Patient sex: M
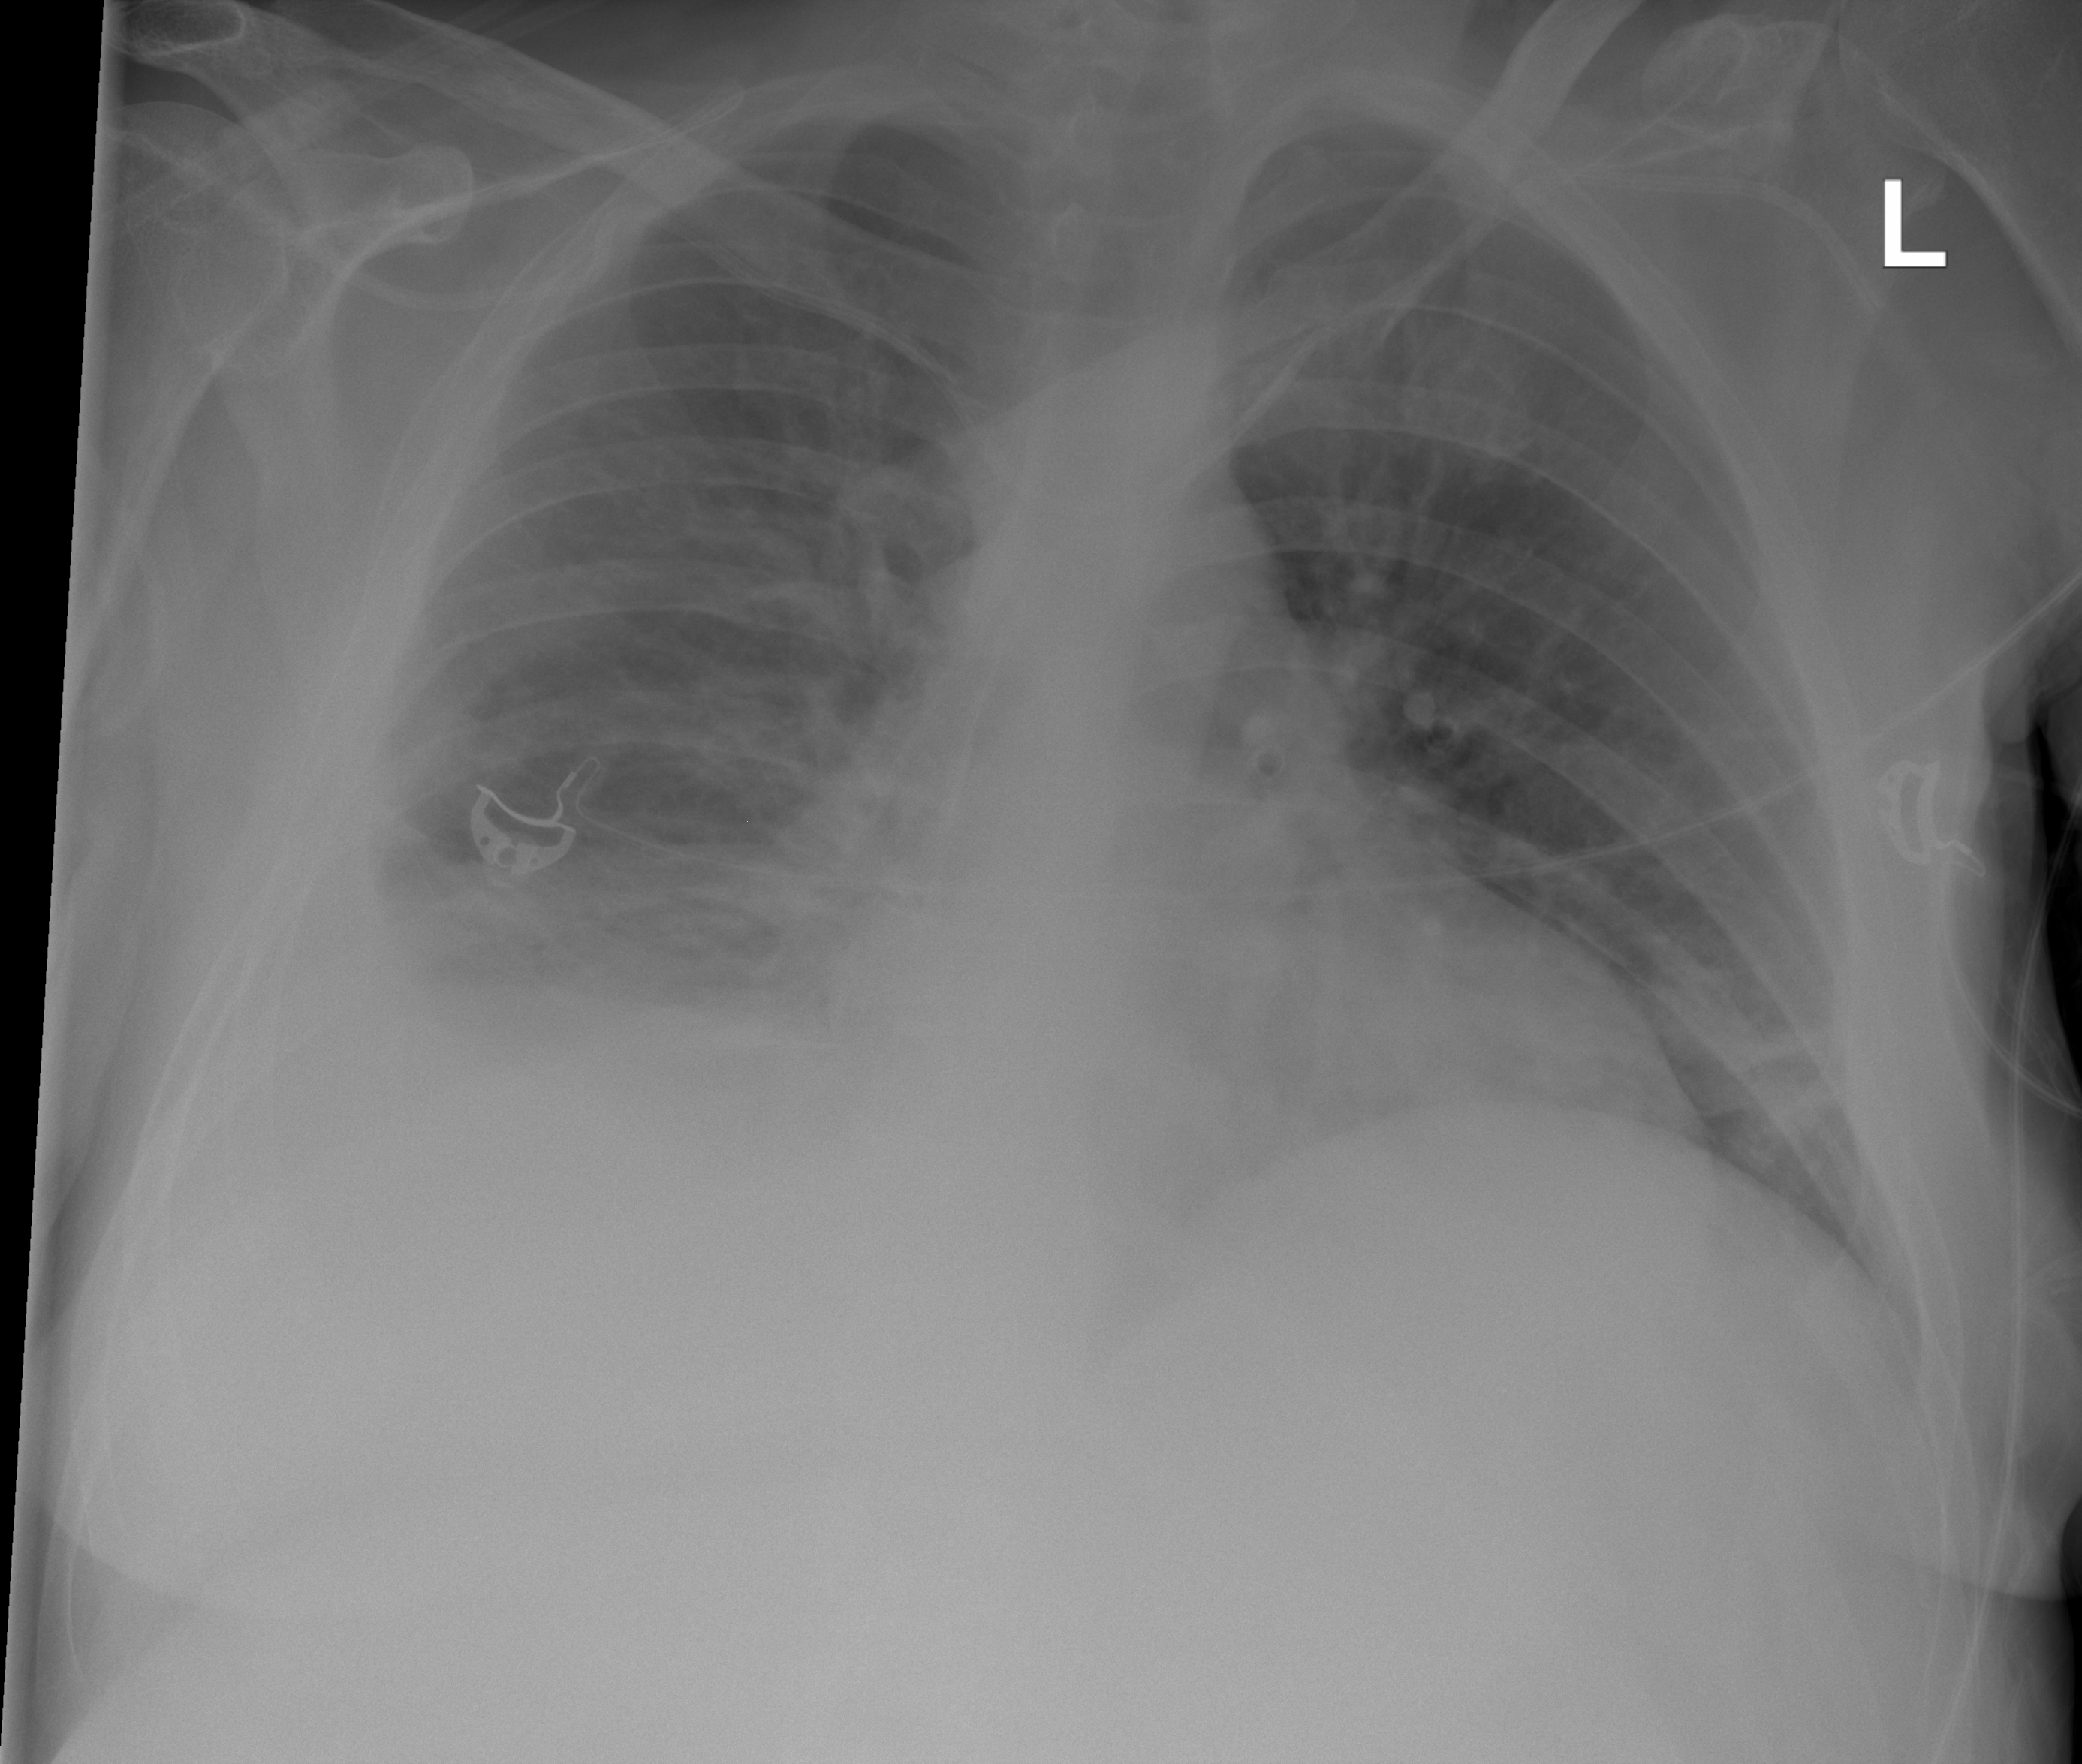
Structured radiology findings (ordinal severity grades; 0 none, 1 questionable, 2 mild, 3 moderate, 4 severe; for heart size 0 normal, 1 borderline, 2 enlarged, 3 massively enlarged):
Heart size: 0
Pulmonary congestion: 0
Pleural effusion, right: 3
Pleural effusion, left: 0
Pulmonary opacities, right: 0
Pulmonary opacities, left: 0
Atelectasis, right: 3
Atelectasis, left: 2